Question: I need to plot directed acyclic lattice graph of size m x n, similar as in this picture, but without edges on the contour and without vertexes on the corners:

Is this possible to do with 'graph.lattice' function? If yes, how to set such vertexes' labels (i.e. (x,y) format, not just an integer number) and remove mentioned edges and vertexes? Moreover, is it possible to plot graph in such position (as in a picture) without using tkplot function and rotating it then?
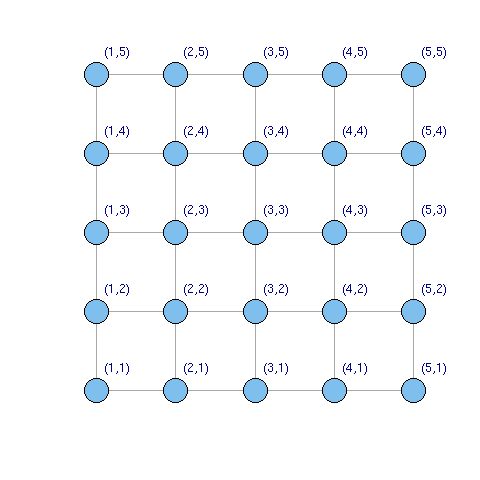
Answer: I am not exactly sure what you mean by 'without edges on the contour', but here are some points:
- '?igraph.plotting'- 'vertex.frame.color''vertex.color'- 'layout.grid''?layout.grid'- 'vertex.label'- - 'layout.grid'
Something like this could work:
'''
g <- graph.lattice( c(5,5) )
lay <- layout.grid(g)
V(g)$x <- lay[,1]
V(g)$y <- lay[,2]
V(g)$color <- V(g)$frame.color <- "darkolivegreen"
V(g)$label.color <- "lightgrey"
V(g)$label <- paste(V(g)$x+1, V(g)$y+1, sep=",")
'''
To remove the edges, you can select them based on the coordinates of the vertices:
'''
torem <- c(E(g)[ V(g)[x==0] %--% V(g)[x==0] ],
E(g)[ V(g)[y==0] %--% V(g)[y==0] ],
E(g)[ V(g)[x==4] %--% V(g)[x==4] ],
E(g)[ V(g)[y==4] %--% V(g)[y==4] ])
g2 <- delete.edges(g, torem)
'''
And then remove the vertices and plot:
'''
g3 <- delete.vertices(g2, V(g2)[ x %in% c(0,4) & y %in% c(0,4) ])
plot(g3, layout=cbind(V(g3)$x, V(g3)$y))
'''